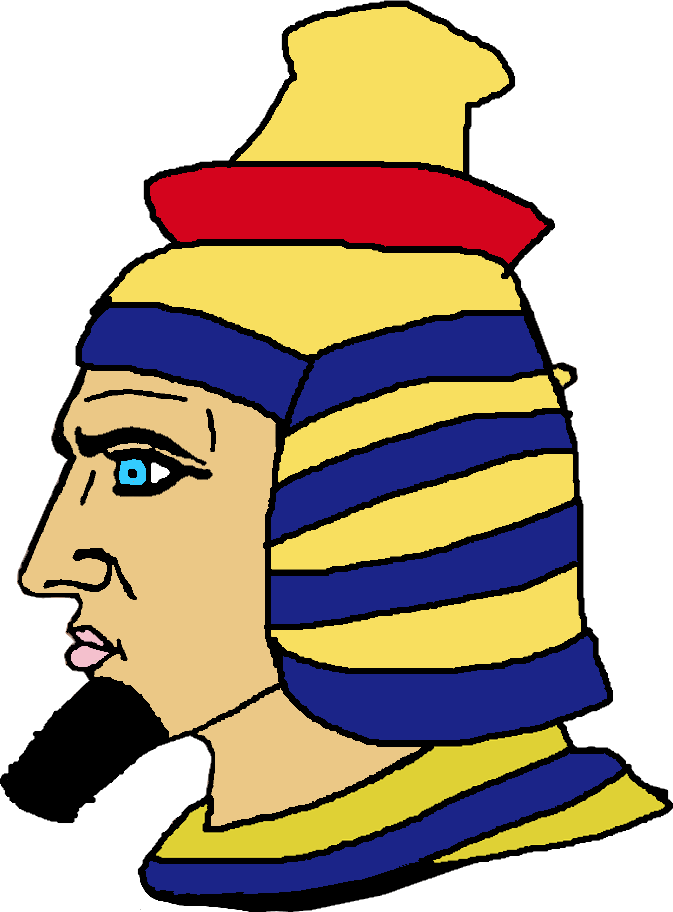
Label: 4_Yes_Chad